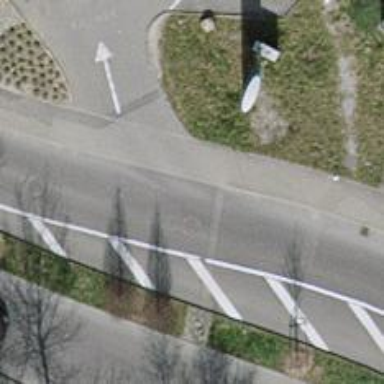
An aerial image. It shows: Secondary road with asphalt surface. There is cycle track on the right side of the road.